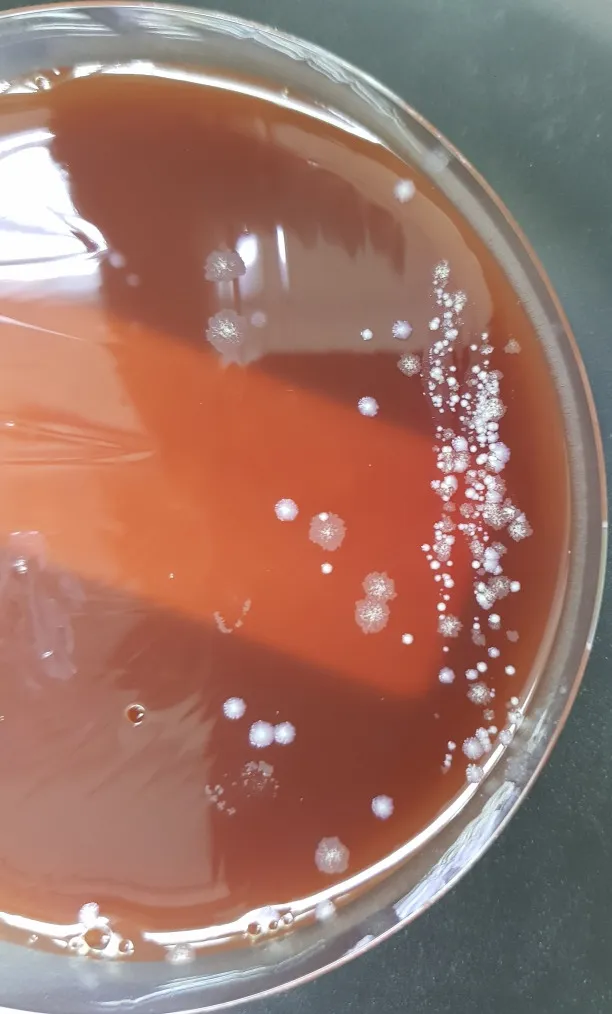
Mycobacterium abscessus

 colonies on blood agar 5 days after incubation.
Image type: pathology (gram)